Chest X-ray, PA view. Patient: 42 years old, sex M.
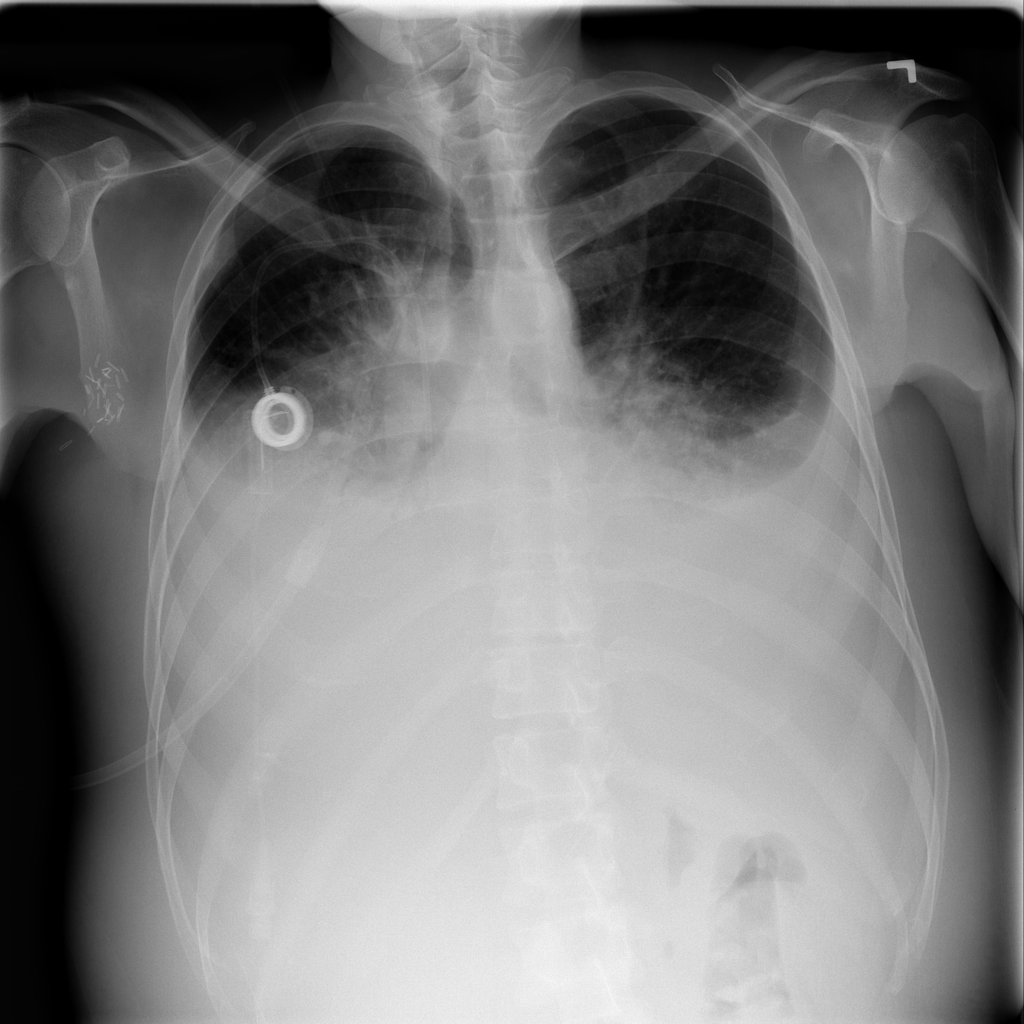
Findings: No Finding